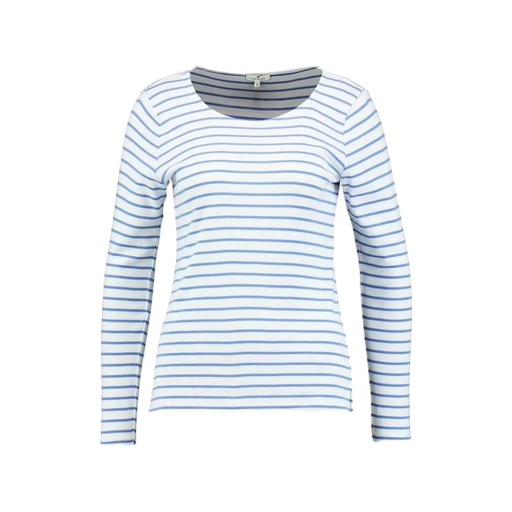
blue women's striped long-sleeve t-shirt, blue long-sleeved striped top, blue women's striped shirt, white background